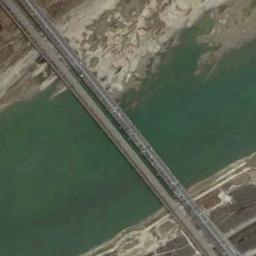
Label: bridge